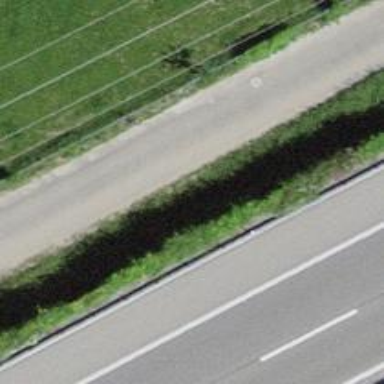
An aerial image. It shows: Wall barrier.